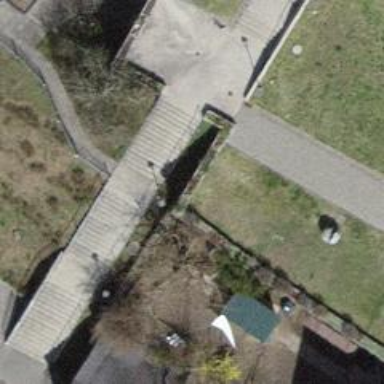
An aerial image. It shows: Road with steps.